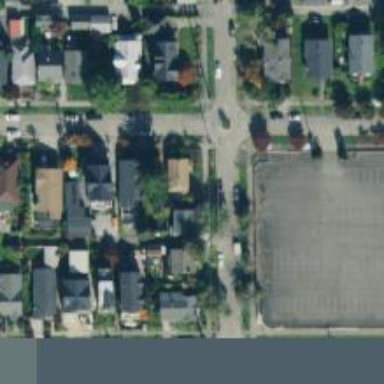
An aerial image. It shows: Alleyway designated as service road.